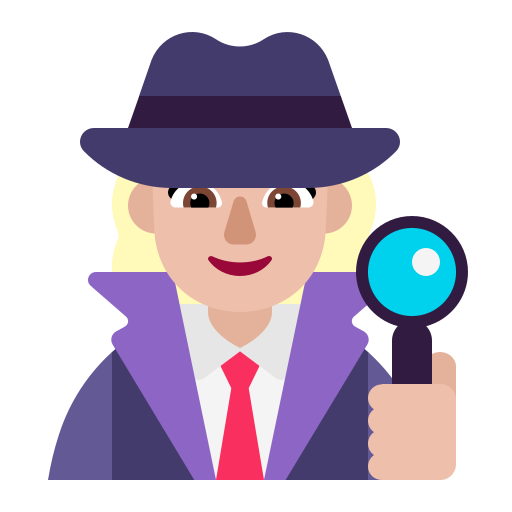
woman detective flat  light